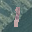
Label: 1